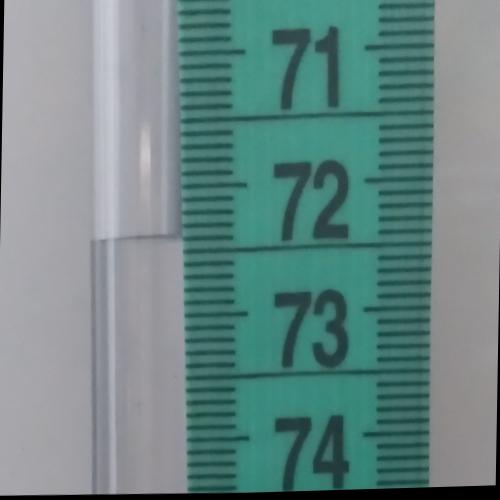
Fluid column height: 72.4 cm